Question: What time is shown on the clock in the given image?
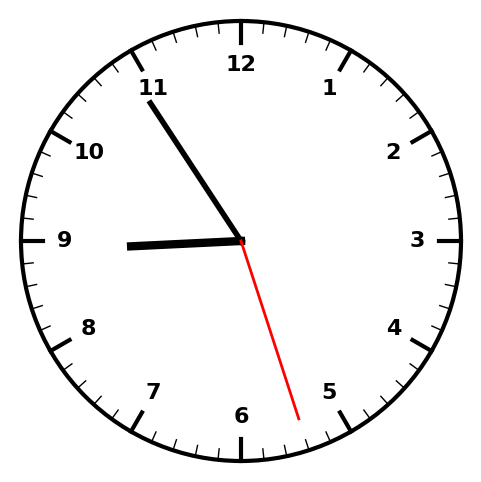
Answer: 08:54:27